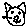
Label: cat